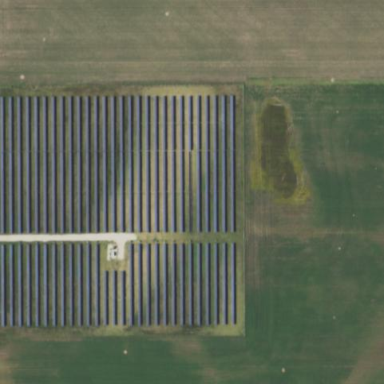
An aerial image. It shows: Solar power plant utilizing photovoltaic technology to generate electricity.